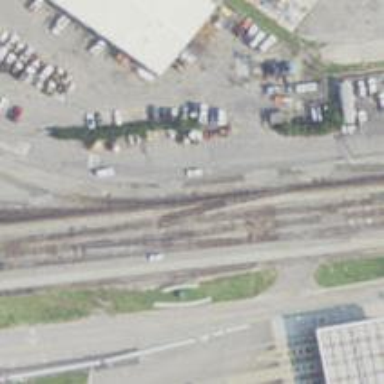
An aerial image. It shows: Railway yard used for servicing trains.